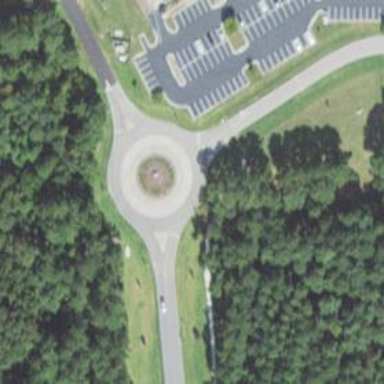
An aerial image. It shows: Mini roundabout on the road.